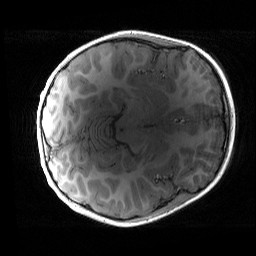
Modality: T1w
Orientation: axial
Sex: male
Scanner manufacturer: siemens
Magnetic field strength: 3 T
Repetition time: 1.9 s
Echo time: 0.00243 s